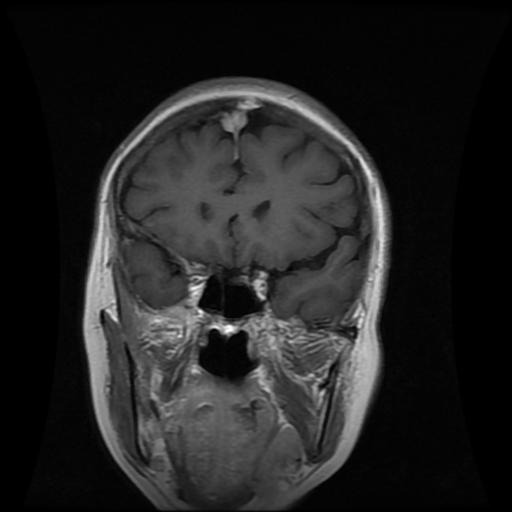
Label: meningioma